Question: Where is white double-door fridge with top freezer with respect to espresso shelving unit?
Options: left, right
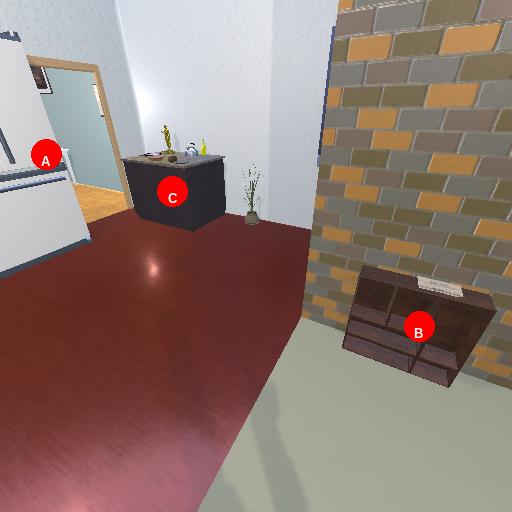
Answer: left